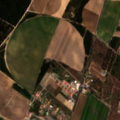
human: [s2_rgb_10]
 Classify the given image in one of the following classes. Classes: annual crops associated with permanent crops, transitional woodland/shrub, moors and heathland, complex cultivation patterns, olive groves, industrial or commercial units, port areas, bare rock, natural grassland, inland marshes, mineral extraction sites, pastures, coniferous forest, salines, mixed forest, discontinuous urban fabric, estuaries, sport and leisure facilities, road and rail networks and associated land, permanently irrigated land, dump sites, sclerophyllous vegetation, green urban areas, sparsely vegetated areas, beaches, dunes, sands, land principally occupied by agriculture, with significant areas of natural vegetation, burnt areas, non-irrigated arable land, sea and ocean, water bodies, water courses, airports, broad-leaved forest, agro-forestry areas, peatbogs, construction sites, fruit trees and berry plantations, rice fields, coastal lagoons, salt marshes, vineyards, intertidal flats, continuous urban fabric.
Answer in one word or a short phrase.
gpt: discontinuous urban fabric, permanently irrigated land, complex cultivation patterns, coniferous forest, mixed forest